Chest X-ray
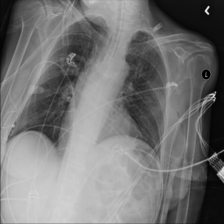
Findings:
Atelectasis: negative
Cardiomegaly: negative
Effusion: negative
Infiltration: negative
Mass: negative
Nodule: negative
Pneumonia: negative
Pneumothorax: negative
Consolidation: negative
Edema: negative
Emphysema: negative
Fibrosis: negative
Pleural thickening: negative
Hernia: negative